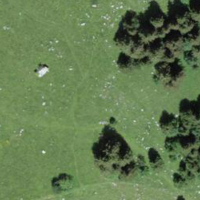
EUNIS habitat code: 23
Species observed at this site:
Gentiana verna
Lamium maculatum